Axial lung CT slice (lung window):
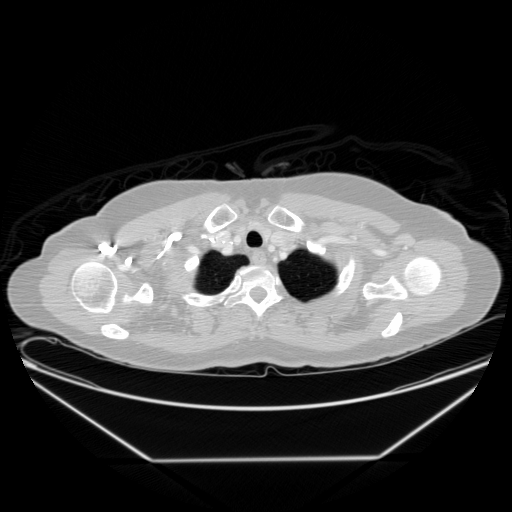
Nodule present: no